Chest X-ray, PA view. Patient: 59 years old, sex M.
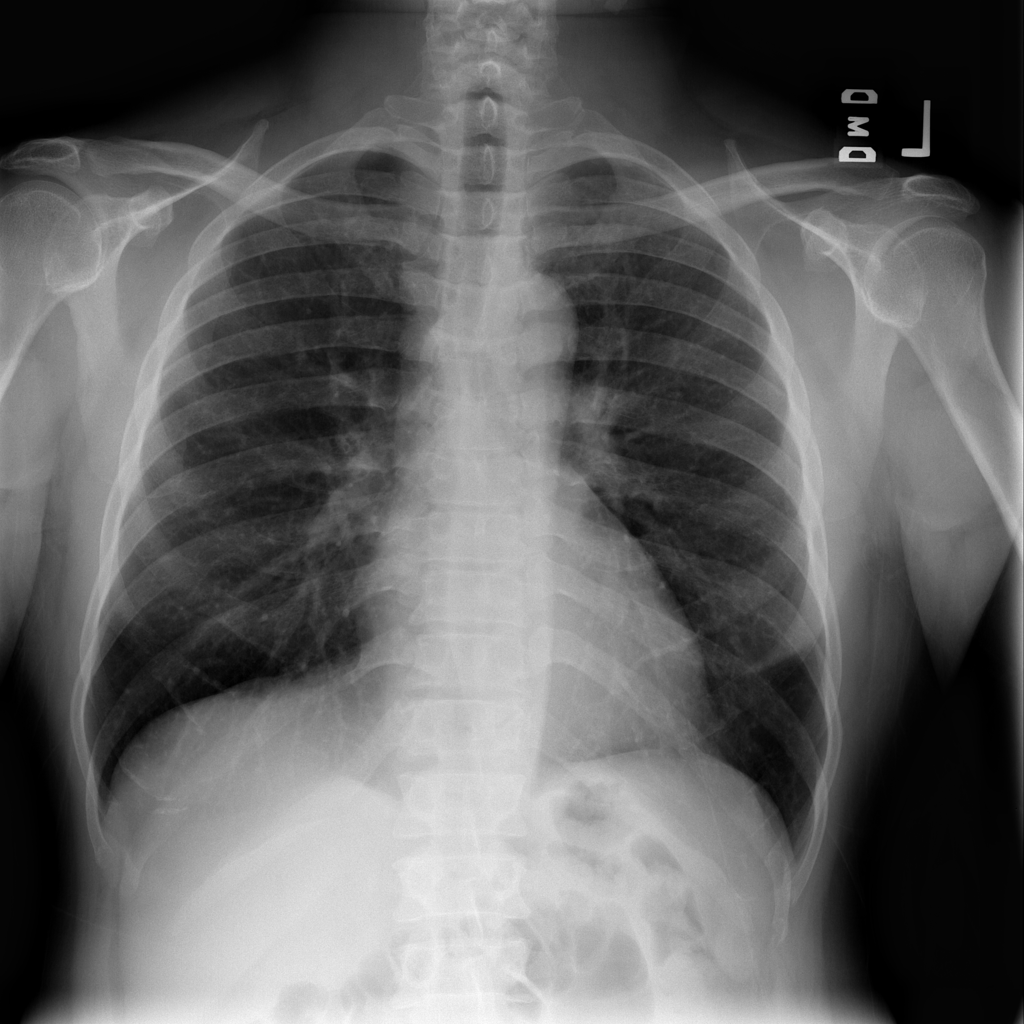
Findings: No Finding